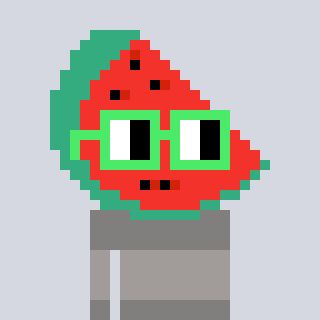
a pixel art character with square light green glasses, a watermelon-shaped head and a bluegrey-colored body on a cool background